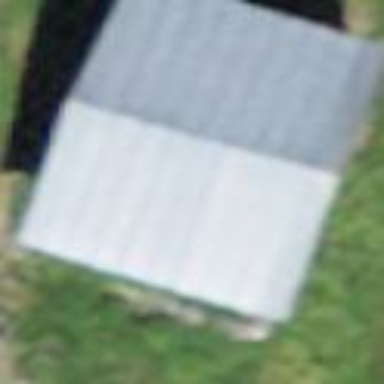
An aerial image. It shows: Shed.